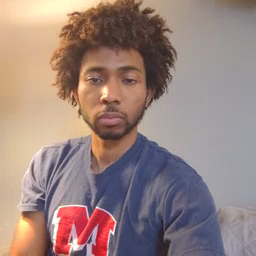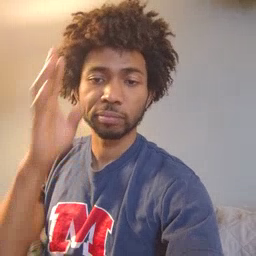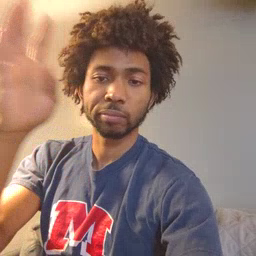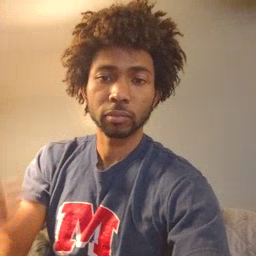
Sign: pretend